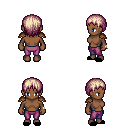
a pixel art fantasy rpg character, female body template, human, dark skin, leather shoulder armor, magenta pants, white blonde plain hairstyle, bracelets, black slippers, four views (front, back, left, right), 2x2 character sprite sheet, small pixel art, hard edges, no anti-aliasing